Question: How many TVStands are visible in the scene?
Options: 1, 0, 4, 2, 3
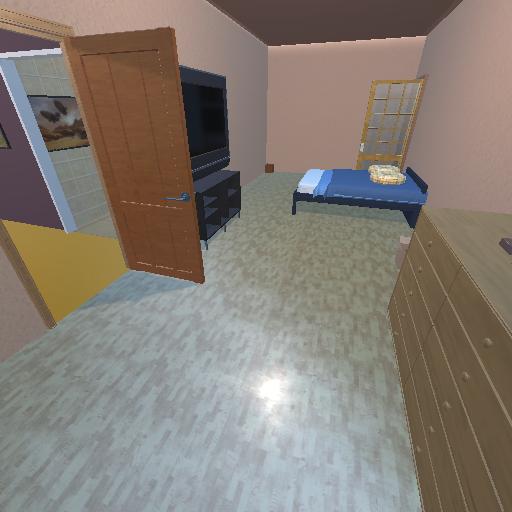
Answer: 1